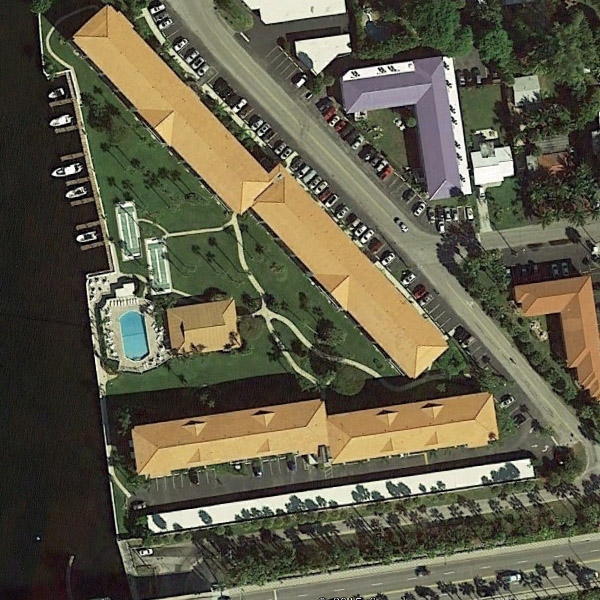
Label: Resort